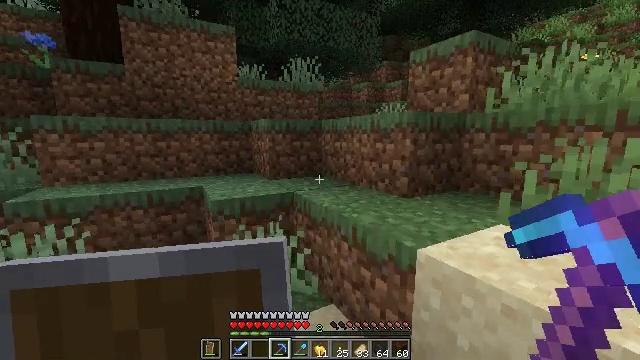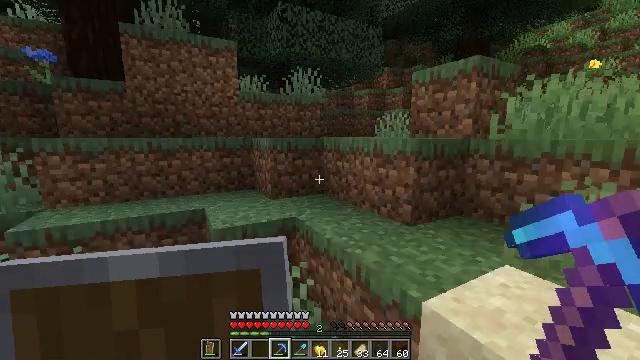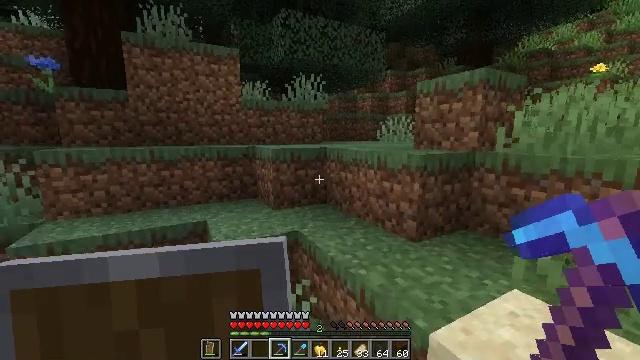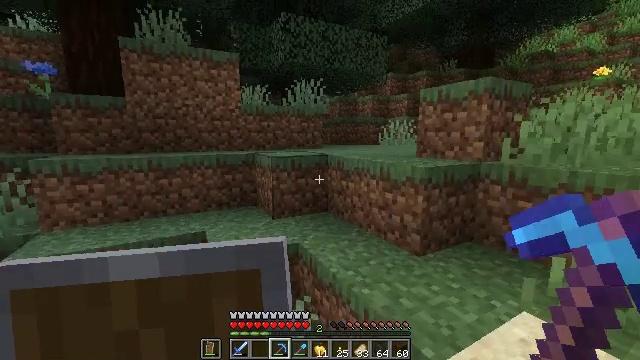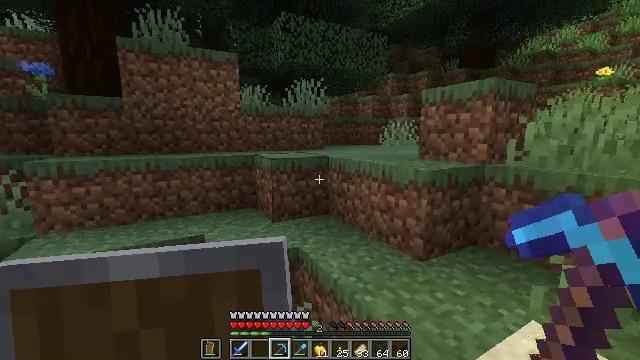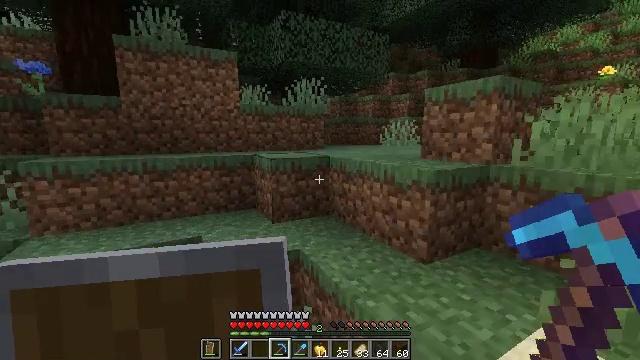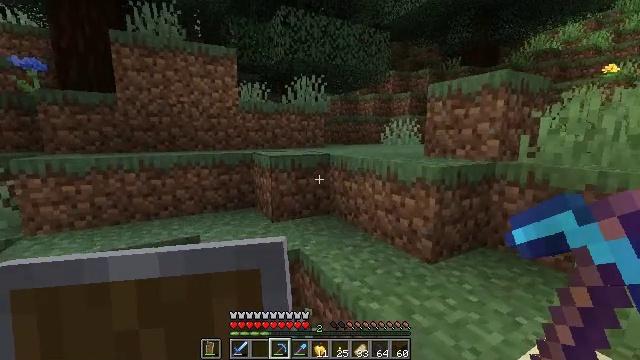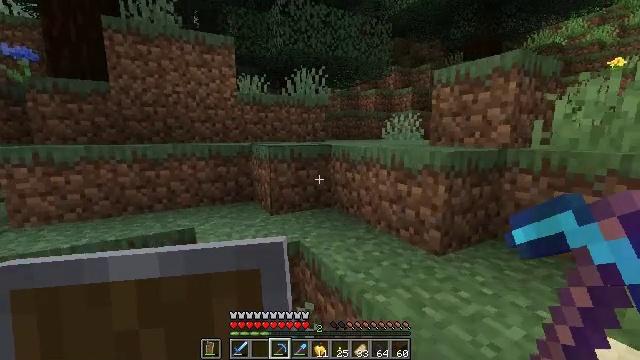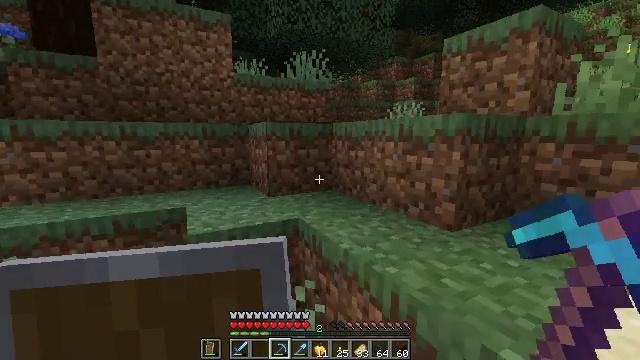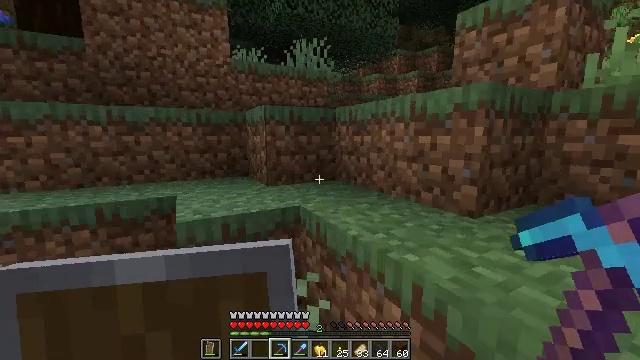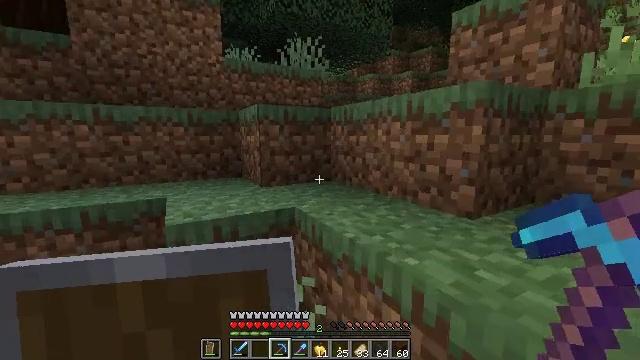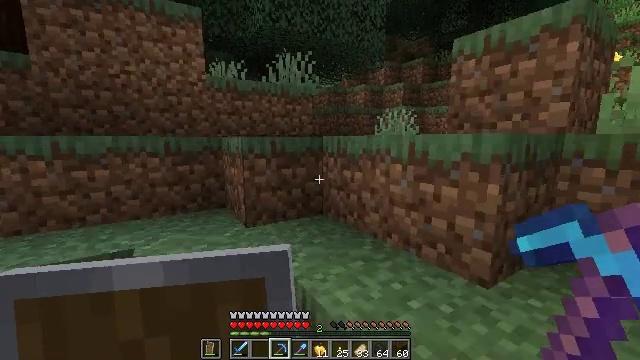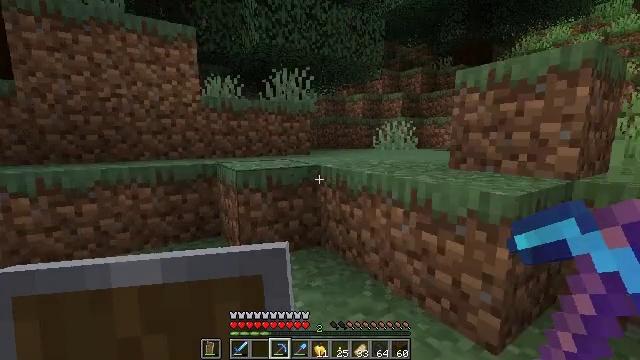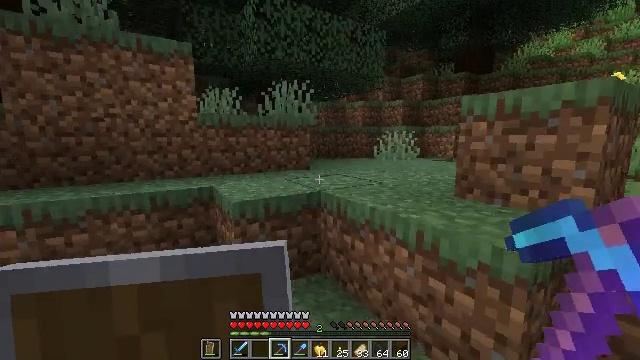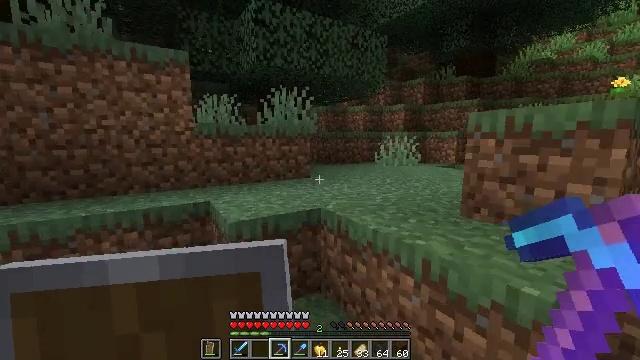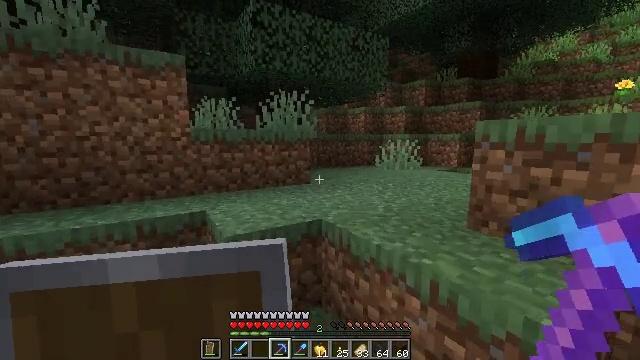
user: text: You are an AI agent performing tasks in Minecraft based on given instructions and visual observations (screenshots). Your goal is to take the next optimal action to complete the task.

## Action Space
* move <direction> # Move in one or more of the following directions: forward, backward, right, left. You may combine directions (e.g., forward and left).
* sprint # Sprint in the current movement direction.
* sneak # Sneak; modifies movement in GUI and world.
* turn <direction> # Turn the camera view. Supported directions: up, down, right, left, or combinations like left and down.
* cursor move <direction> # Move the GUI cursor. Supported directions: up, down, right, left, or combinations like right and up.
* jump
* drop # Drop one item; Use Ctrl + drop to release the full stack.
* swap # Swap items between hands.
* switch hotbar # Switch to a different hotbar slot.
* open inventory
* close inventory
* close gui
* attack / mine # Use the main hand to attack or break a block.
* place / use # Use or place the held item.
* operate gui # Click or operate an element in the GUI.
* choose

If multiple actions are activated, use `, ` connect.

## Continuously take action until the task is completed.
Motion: motion action
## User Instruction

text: Break the grass block.
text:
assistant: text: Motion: move forward, jump
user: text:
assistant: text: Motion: move forward, jump
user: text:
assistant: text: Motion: move forward, jump
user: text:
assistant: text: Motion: move forward, jump
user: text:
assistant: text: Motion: move forward, jump
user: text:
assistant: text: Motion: move forward, jump
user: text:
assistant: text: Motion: move forward
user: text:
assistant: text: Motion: move forward
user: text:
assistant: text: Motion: move forward
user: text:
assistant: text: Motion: move forward, turn right
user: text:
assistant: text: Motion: move forward, turn right, jump
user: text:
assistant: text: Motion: move forward, jump
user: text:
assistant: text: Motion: move forward, jump
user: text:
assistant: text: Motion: move forward, jump
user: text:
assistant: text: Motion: move forward
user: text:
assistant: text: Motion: move forward, turn up
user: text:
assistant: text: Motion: move forward, turn up
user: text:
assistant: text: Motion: move forward, jump
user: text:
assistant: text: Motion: move forward, jump
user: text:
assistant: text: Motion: move forward, jump
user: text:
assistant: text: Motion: move forward, jump
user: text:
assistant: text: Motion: move forward, jump
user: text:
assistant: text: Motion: move forward and move right, jump
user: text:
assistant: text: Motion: move forward and move right, turn right and down, jump
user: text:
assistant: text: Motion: move forward and move right, turn right and down
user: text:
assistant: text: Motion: move forward and move right
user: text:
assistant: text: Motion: move forward and move right
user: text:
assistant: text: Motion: move forward and move right
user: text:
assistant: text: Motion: move forward and move right, turn right and down
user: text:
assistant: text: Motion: move forward and move right, turn right and down